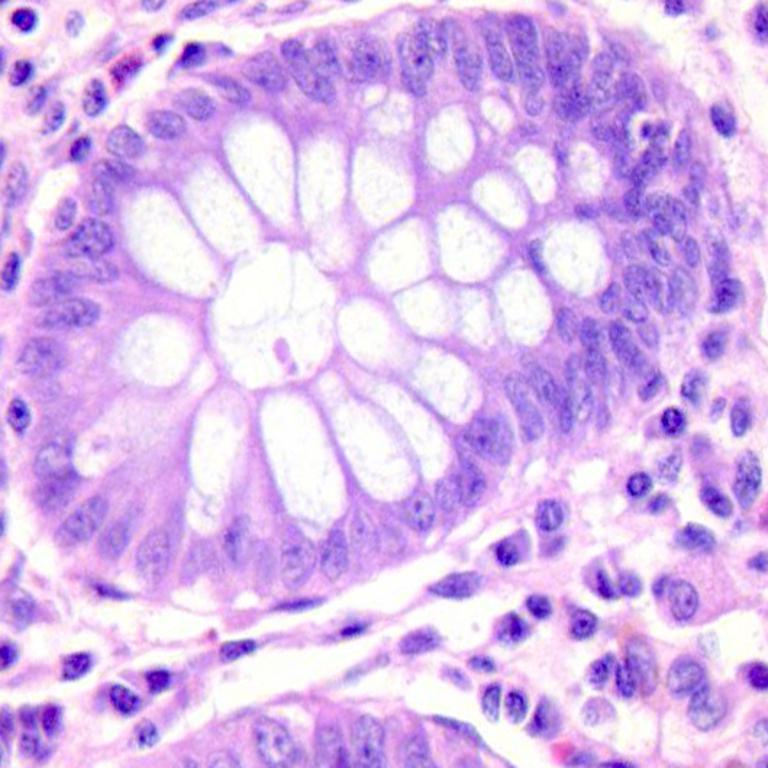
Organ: colon
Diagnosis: benign